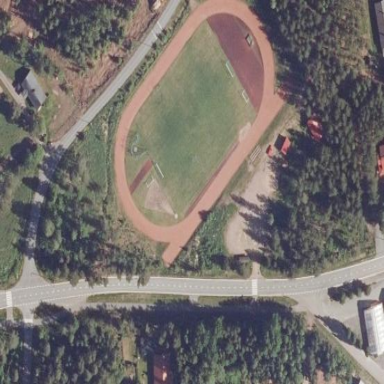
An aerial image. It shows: Athletics running track within leisure land.